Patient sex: M
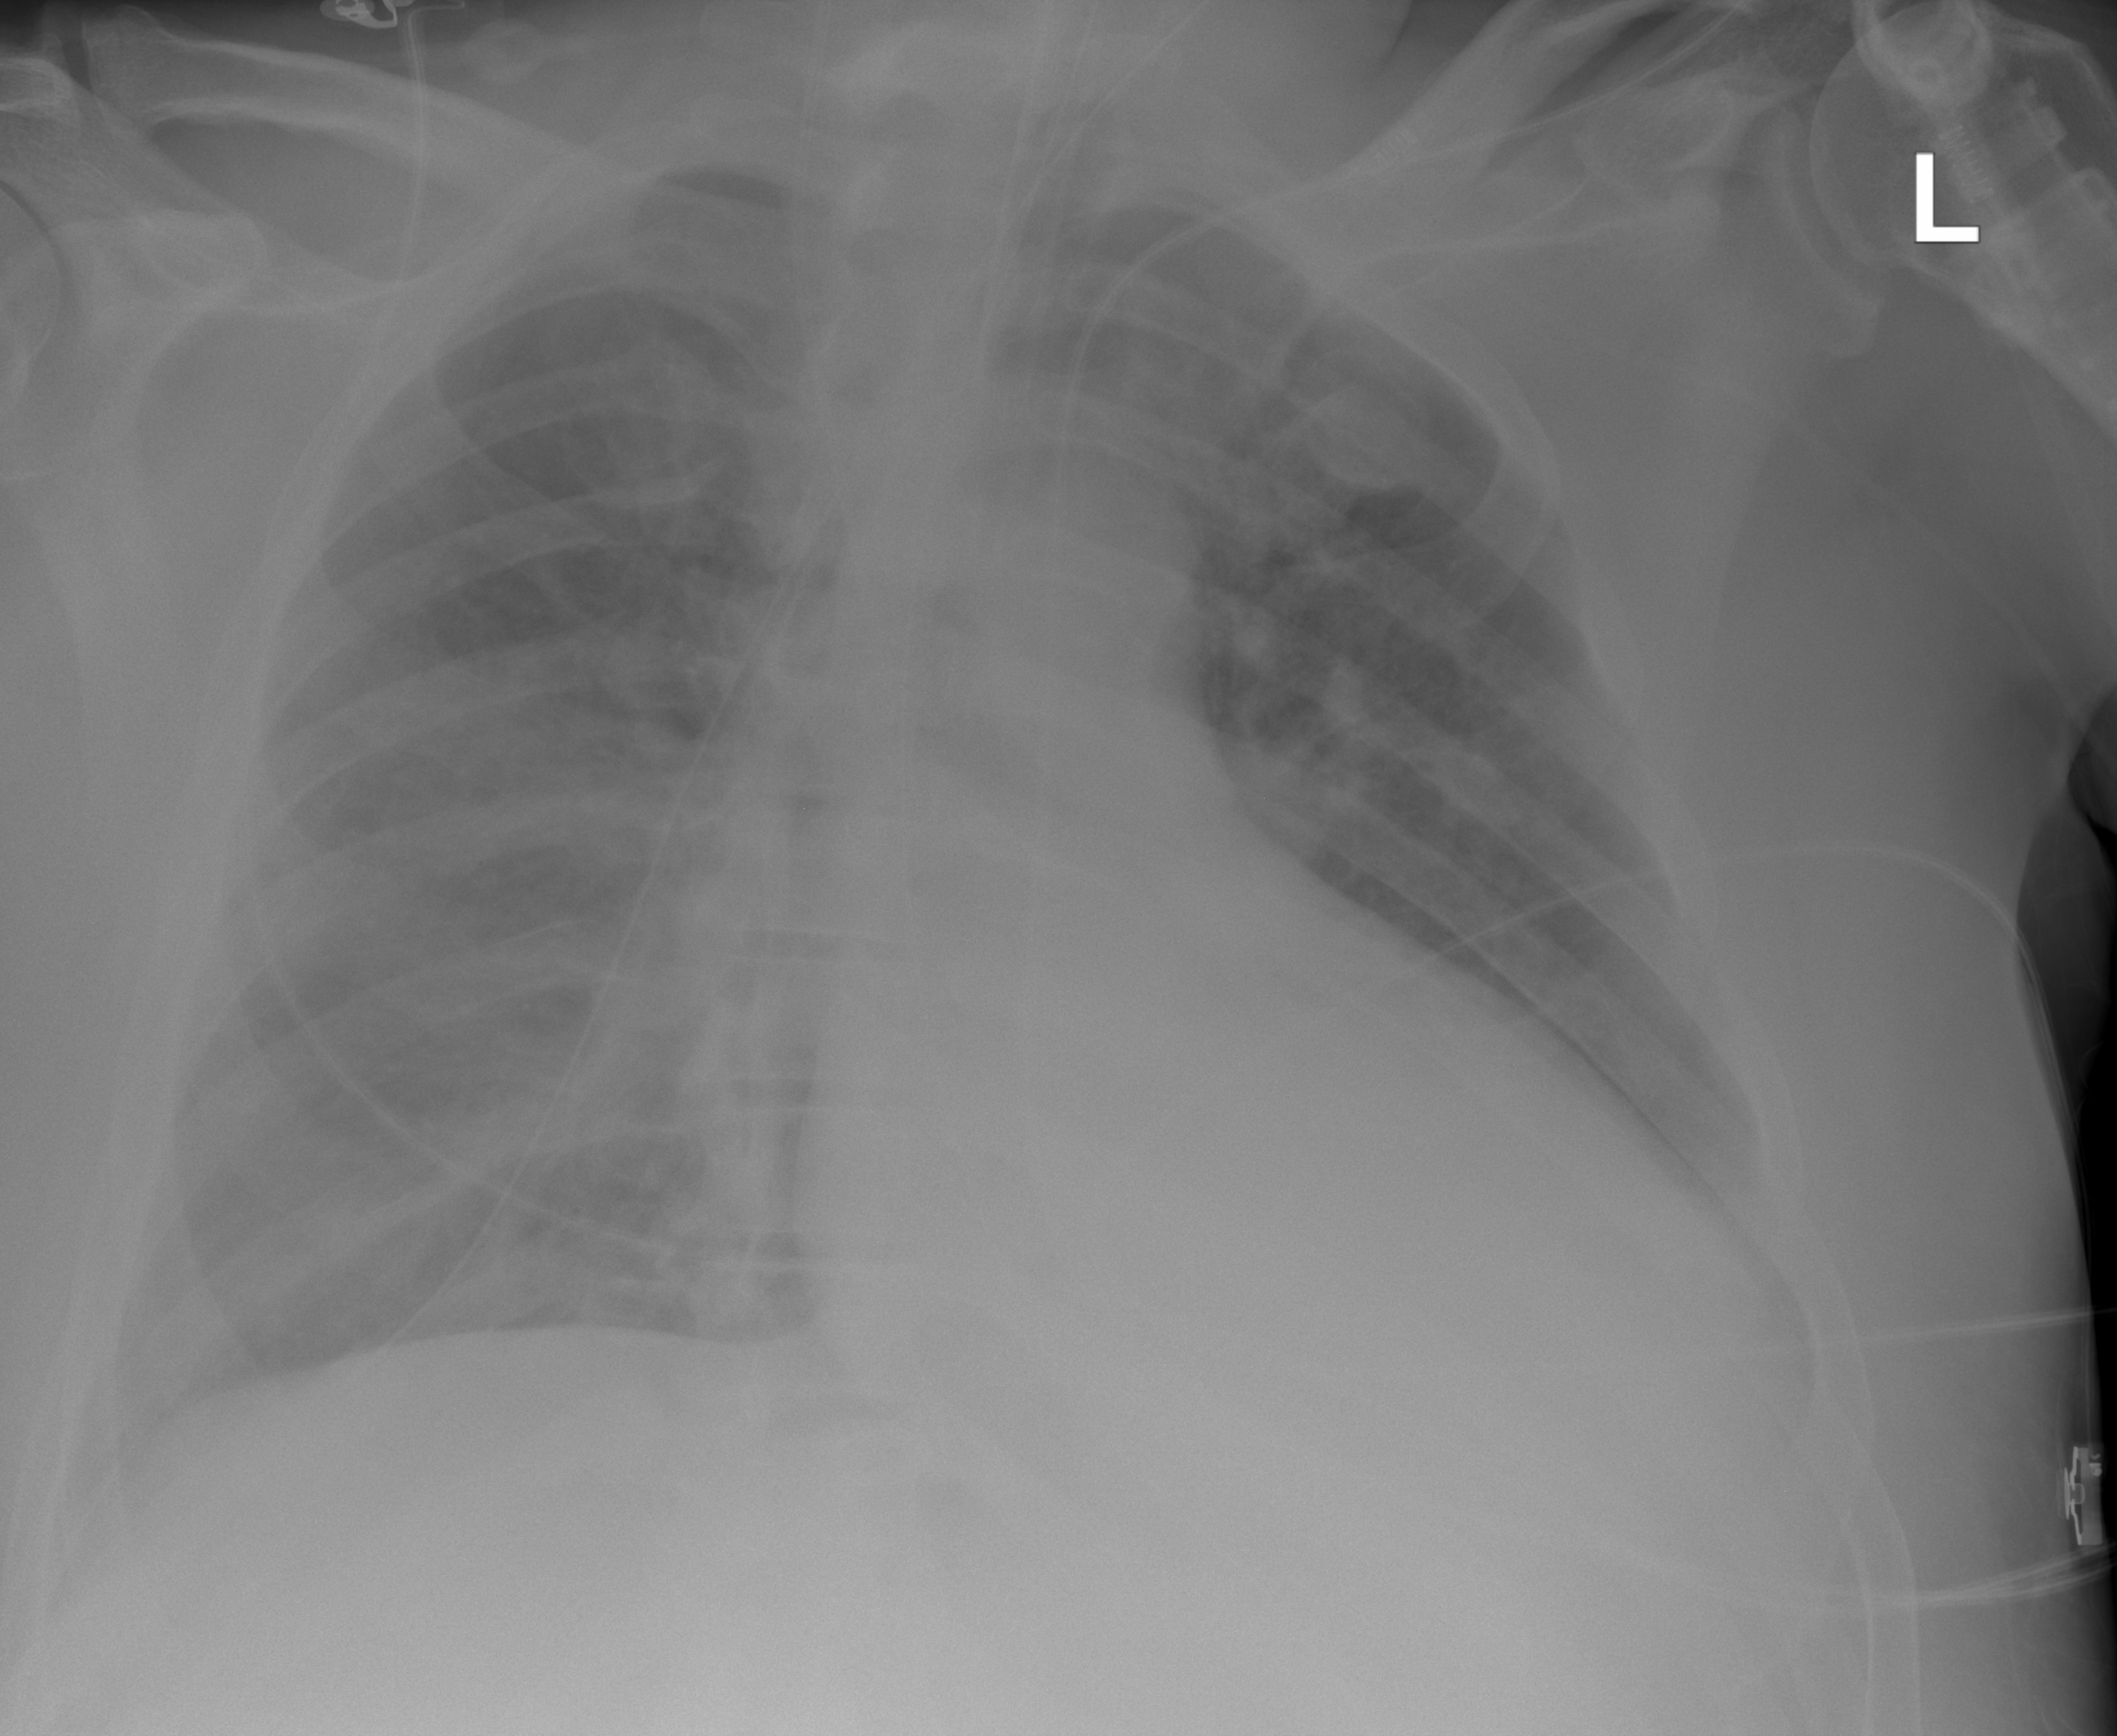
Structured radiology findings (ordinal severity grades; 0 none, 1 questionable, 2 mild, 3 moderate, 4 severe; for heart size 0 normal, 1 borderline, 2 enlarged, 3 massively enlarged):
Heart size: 2
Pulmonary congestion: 2
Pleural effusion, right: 0
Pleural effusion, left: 1
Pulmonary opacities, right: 3
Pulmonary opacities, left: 2
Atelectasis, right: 1
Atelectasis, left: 2